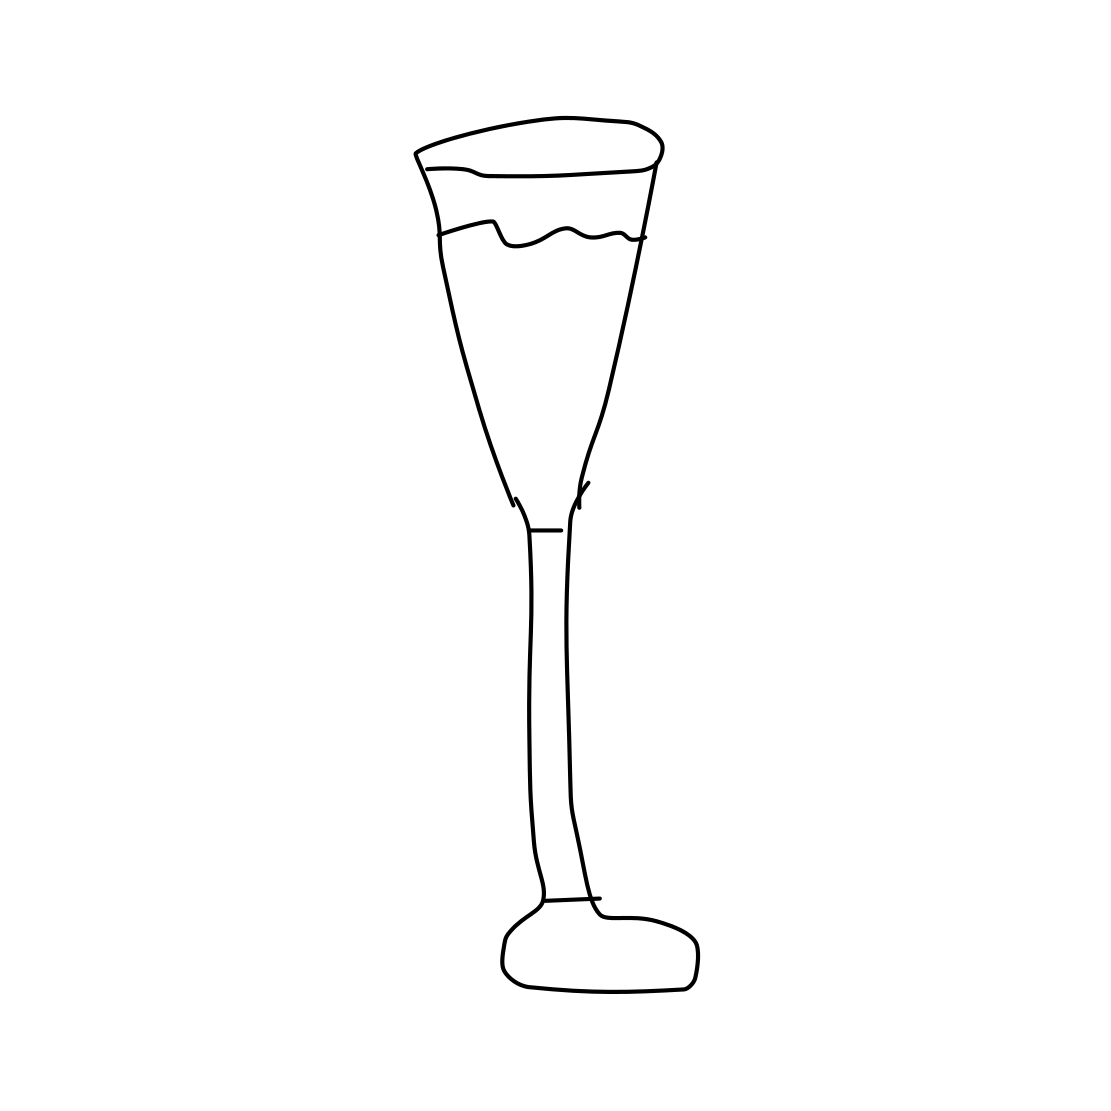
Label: wineglass